Aerial crown-view tile of a tropical tree (Barro Colorado Island, Panama), acquired 20241014:
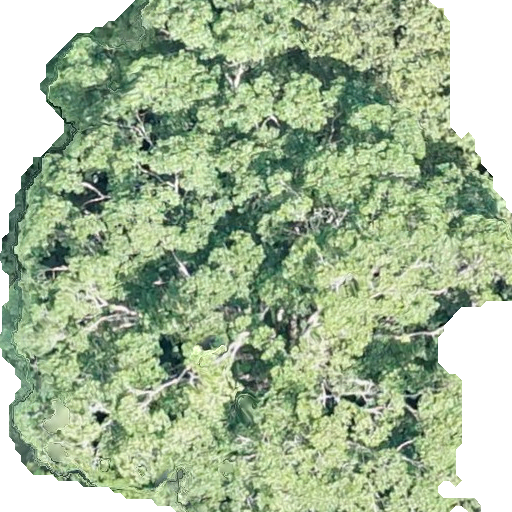
Species: Ocotea leptobotra
GBIF accepted scientific name: Ocotea leptobotra
Crown area: 369.256 m²